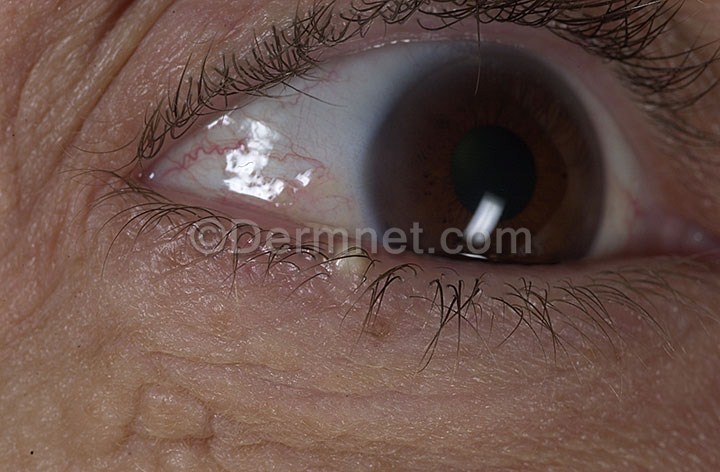
Disease: Seborrheic Keratoses and other Benign Tumors